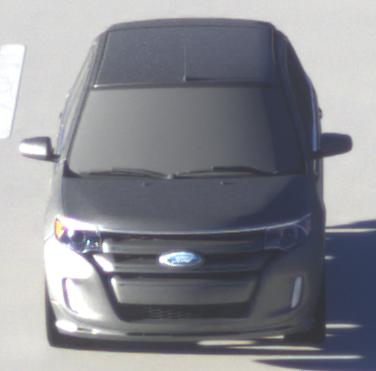
Make: Ford
Model: Edge
Detailed model: Gen. 1 Facelift
Model produced from: 2010
Model produced until: 2015
Doors: 5
Color: gray
Road condition: dry road
Daytime: sunrise or sunset
Contrast: high contrast